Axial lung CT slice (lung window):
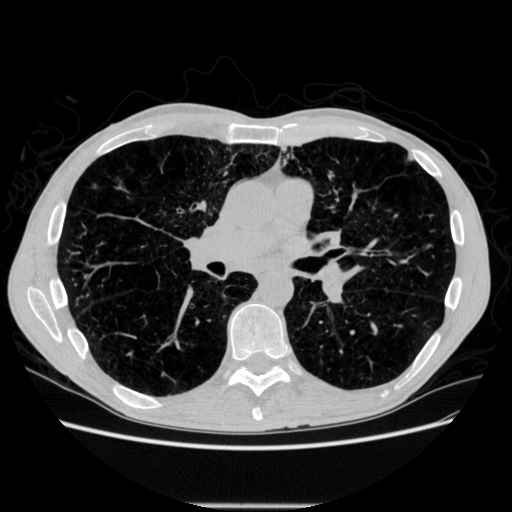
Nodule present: yes
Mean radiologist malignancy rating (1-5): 2